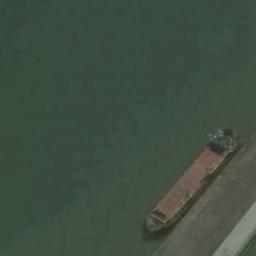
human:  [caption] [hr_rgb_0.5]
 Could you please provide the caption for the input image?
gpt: The cargo ship is docked at the dock and the water is dark green .

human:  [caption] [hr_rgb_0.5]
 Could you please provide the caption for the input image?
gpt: There is a ship in the green water on the shore .

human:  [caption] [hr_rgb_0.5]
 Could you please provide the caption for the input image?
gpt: There is a ship at sea .

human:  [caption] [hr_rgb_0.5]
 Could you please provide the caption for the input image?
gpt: An orange-red general cargo ship docked at the dock .

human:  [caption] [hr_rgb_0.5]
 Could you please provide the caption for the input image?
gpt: The ship is surrounded by green water .